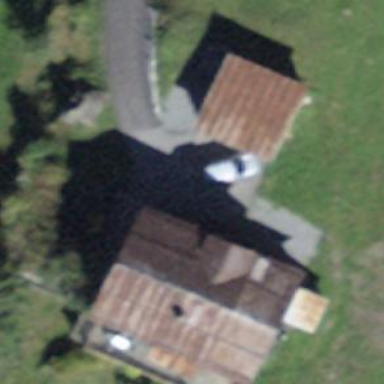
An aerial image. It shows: Farm building.